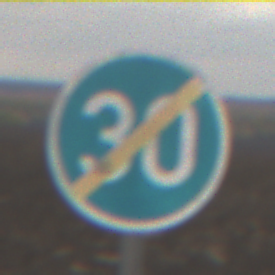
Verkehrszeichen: EndeMindestgeschwindigkeit
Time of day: MorningAfternoon
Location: Outdoor (Nature)
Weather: Overcast
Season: NotSpecified
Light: Natural